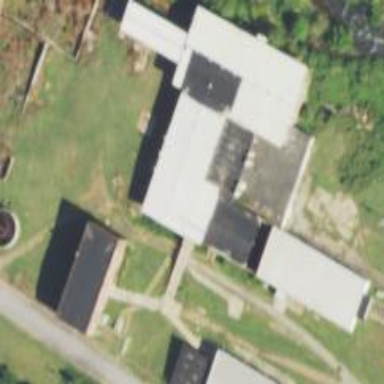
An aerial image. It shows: Industrial building.